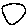
Label: circle